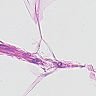
Metastatic tissue present: no